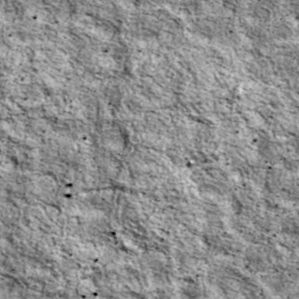
Label: non_frost